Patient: sex F, age 61
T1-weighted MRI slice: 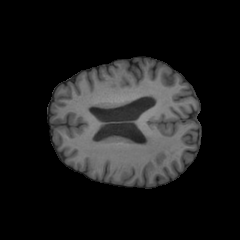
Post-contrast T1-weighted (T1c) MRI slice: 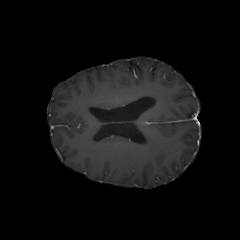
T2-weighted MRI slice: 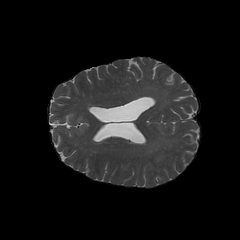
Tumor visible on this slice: no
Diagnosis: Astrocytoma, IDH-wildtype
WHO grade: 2